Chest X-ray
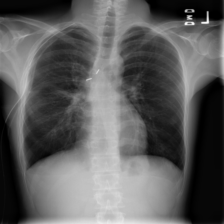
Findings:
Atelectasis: negative
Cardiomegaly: negative
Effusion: negative
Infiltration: negative
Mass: negative
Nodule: negative
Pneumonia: negative
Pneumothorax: positive
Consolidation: negative
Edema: negative
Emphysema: negative
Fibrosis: negative
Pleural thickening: negative
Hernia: negative